Question: Basically I have a graph that is bound from a DataTable which source is from a DataGridView. I have zoomable functions on the graph and I need it use X Axis SelectionStart and SelectionEnd in order to calculate the block of data that is selected.
So I have some minimums maximums and averages placed in a richtextbox on another tab. As shown below in the code:
'''
//To show the Data from file into the TextBox
richTextBox1.AppendText("
" + "Heart Average : " + HRM.Active.DataRows.Average(r => r.HeartRate) + "
");
richTextBox1.AppendText("
" + "Heart Minimum : " + HRM.Active.DataRows.Min(r => r.HeartRate) + "
");
richTextBox1.AppendText("
" + "Heart Maximum : " + HRM.Active.DataRows.Max(r => r.HeartRate) + "
");
richTextBox1.AppendText("
" + "Average Speed (KM/H): " + HRM.Active.DataRows.Average(r => r.Speed) + "
");
richTextBox1.AppendText("
" + "Maximum Speed : " + HRM.Active.DataRows.Max(r => r.Speed) + "
");
richTextBox1.AppendText(Environment.NewLine + " - (MPH): " + "");
richTextBox1.AppendText("
" + "Average Power: " + HRM.Active.DataRows.Average(r => r.Power) + "
");
richTextBox1.AppendText("
" + "Maximum Power : " + HRM.Active.DataRows.Max(r => r.Power) + "
");
richTextBox1.AppendText("
" + "Average Altitude (KM/H): " + HRM.Active.DataRows.Average(r => r.Altitude) + "
");
richTextBox1.AppendText("
" + "Maximum Altitude : " + HRM.Active.DataRows.Max(r => r.Altitude) + "
");
richTextBox1.AppendText("
" + "Cadence Average : " + HRM.Active.DataRows.Average(r => r.Cadence) + "
");
richTextBox1.AppendText("
" + "Cadence Maximum : " + HRM.Active.DataRows.Max(r => r.Cadence) + "
");
richTextBox1.AppendText("
" + "Pressure Average : " + HRM.Active.DataRows.Average(r => r.Pressure) + "
");
richTextBox1.AppendText("
" + "Pressure Maximum : " + HRM.Active.DataRows.Max(r => r.Pressure) + "
");
'''
Now in the image below you can see the image of the Graph and the data it shows on there, Here is the code which binds the datatable to the graph.
'''
protected void drawChart()
{
DataTable dt = new DataTable();
dt.Clear();
foreach (DataGridViewColumn col in dataGridView1.Columns)
{
dt.Columns.Add(col.HeaderText);
}
foreach (DataGridViewRow row in dataGridView1.Rows)
{
DataRow dRow = dt.NewRow();
foreach (DataGridViewCell cell in row.Cells)
{
dRow[cell.ColumnIndex] = cell.Value;
}
dt.Rows.Add(dRow);
}
'''
Now what I need to do is have another textbox near the Graph and every time I zoom and the grey block comes out it displays the minimums maximiums and averages for the block i have selected! Then when I zoom out it resets to the original.
If you do not understand what I mean just message me and I will give more information.

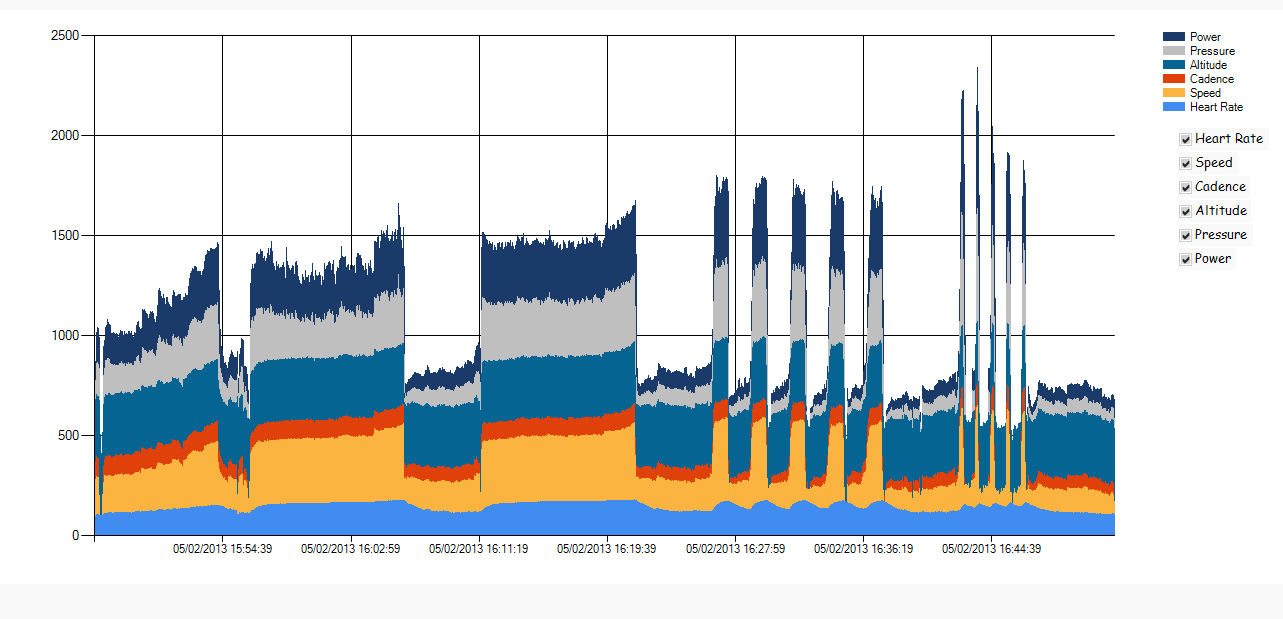
Answer: To update a statistical calculation based on the visible 'Points' after or you need know two things: should you do it and are visible.
The event to use is 'AxisViewChanged', that's easy. After you have hooked it up you can call a function to update your statistics:
'''
private void chart1_AxisViewChanged(object sender, ViewEventArgs e)
{
updateStats();
}
'''
The difficult part is to know which portion of the 'Points' collection is visible.
At first glance you may think that the 'ViewEventArgs' parm helps; after all it has such promising data as: 'NewPosition' and 'NewSize'.
But looking closer you will see that both are doubles, so unless your 'XValues' have been set counting up from 0 by 1, they won't index into the 'Points' collection.
Instead we must do a little searching for those values, from left for the minimum and from the right for the maximum. Here is a function to do so:
'''
int getVisiblePoint(Chart chart, Series series, bool first)
{
Series S = series;
ChartArea CA = chart.ChartAreas[S.ChartArea];
DataPoint pt = null;
if (first) pt = S.Points.Select(x => x)
.Where(x => x.XValue >= CA.AxisX.ScaleView.ViewMinimum)
.DefaultIfEmpty(S.Points.First()).First();
else pt = S.Points.Select(x => x)
.Where(x => x.XValue <= CA.AxisX.ScaleView.ViewMaximum)
.DefaultIfEmpty(S.Points.Last()).Last();
return S.Points.IndexOf(pt);
}
'''
From here on things get a lot easier; we can do statistics on our series, maybe like this:
'''
void updateStats()
{
int firstPt = getVisiblePoint(chart1, chart1.Series[0], true);
int lastPt = getVisiblePoint(chart1, chart1.Series[0], false);
int sCount = chart1.Series.Count;
double[] avg = new double[sCount];
double[] min = new double[sCount];
double[] max = new double[sCount];
for (int i = 0; i < sCount; i++)
{
Series S = chart1.Series[i];
avg[i] = getAverage(S, firstPt, lastPt);
min[i] = getMixMax(S, firstPt, lastPt, true);
max[i] = getMixMax(S, firstPt, lastPt, false);
}
// insert code to display the data here!
}
'''
using simple functions to do the math:
'''
double getAverage(Series series, int first, int last)
{
double sum = 0;
for (int i = first; i < last; i++) sum += series.Points[i].YValues[0];
return sum / (last - first + 1);
}
double getMixMax(Series series, int first, int last, bool min)
{
double val = 0;
for (int i = first; i < last; i++)
{
double v = series.Points[i].YValues[0];
if ( (min && val > v) || (!min && val >= v)) val = v;
}
return val;
}
'''